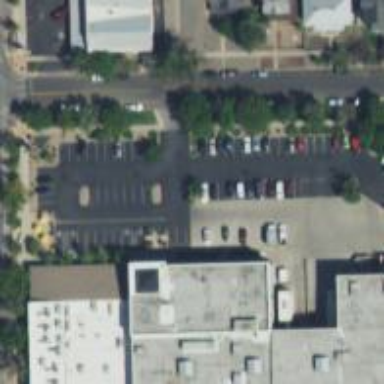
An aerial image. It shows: Parking space is available.